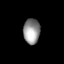
Tissue: lung
Cell type: Myeloid cells
Senescence score: 0.6318
Nuclear area (px): 410
Mean DAPI intensity: 147.754